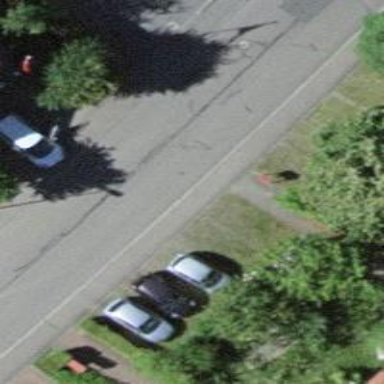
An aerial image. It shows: Path.